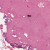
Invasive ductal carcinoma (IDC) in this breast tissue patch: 0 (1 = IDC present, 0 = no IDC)